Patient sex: M
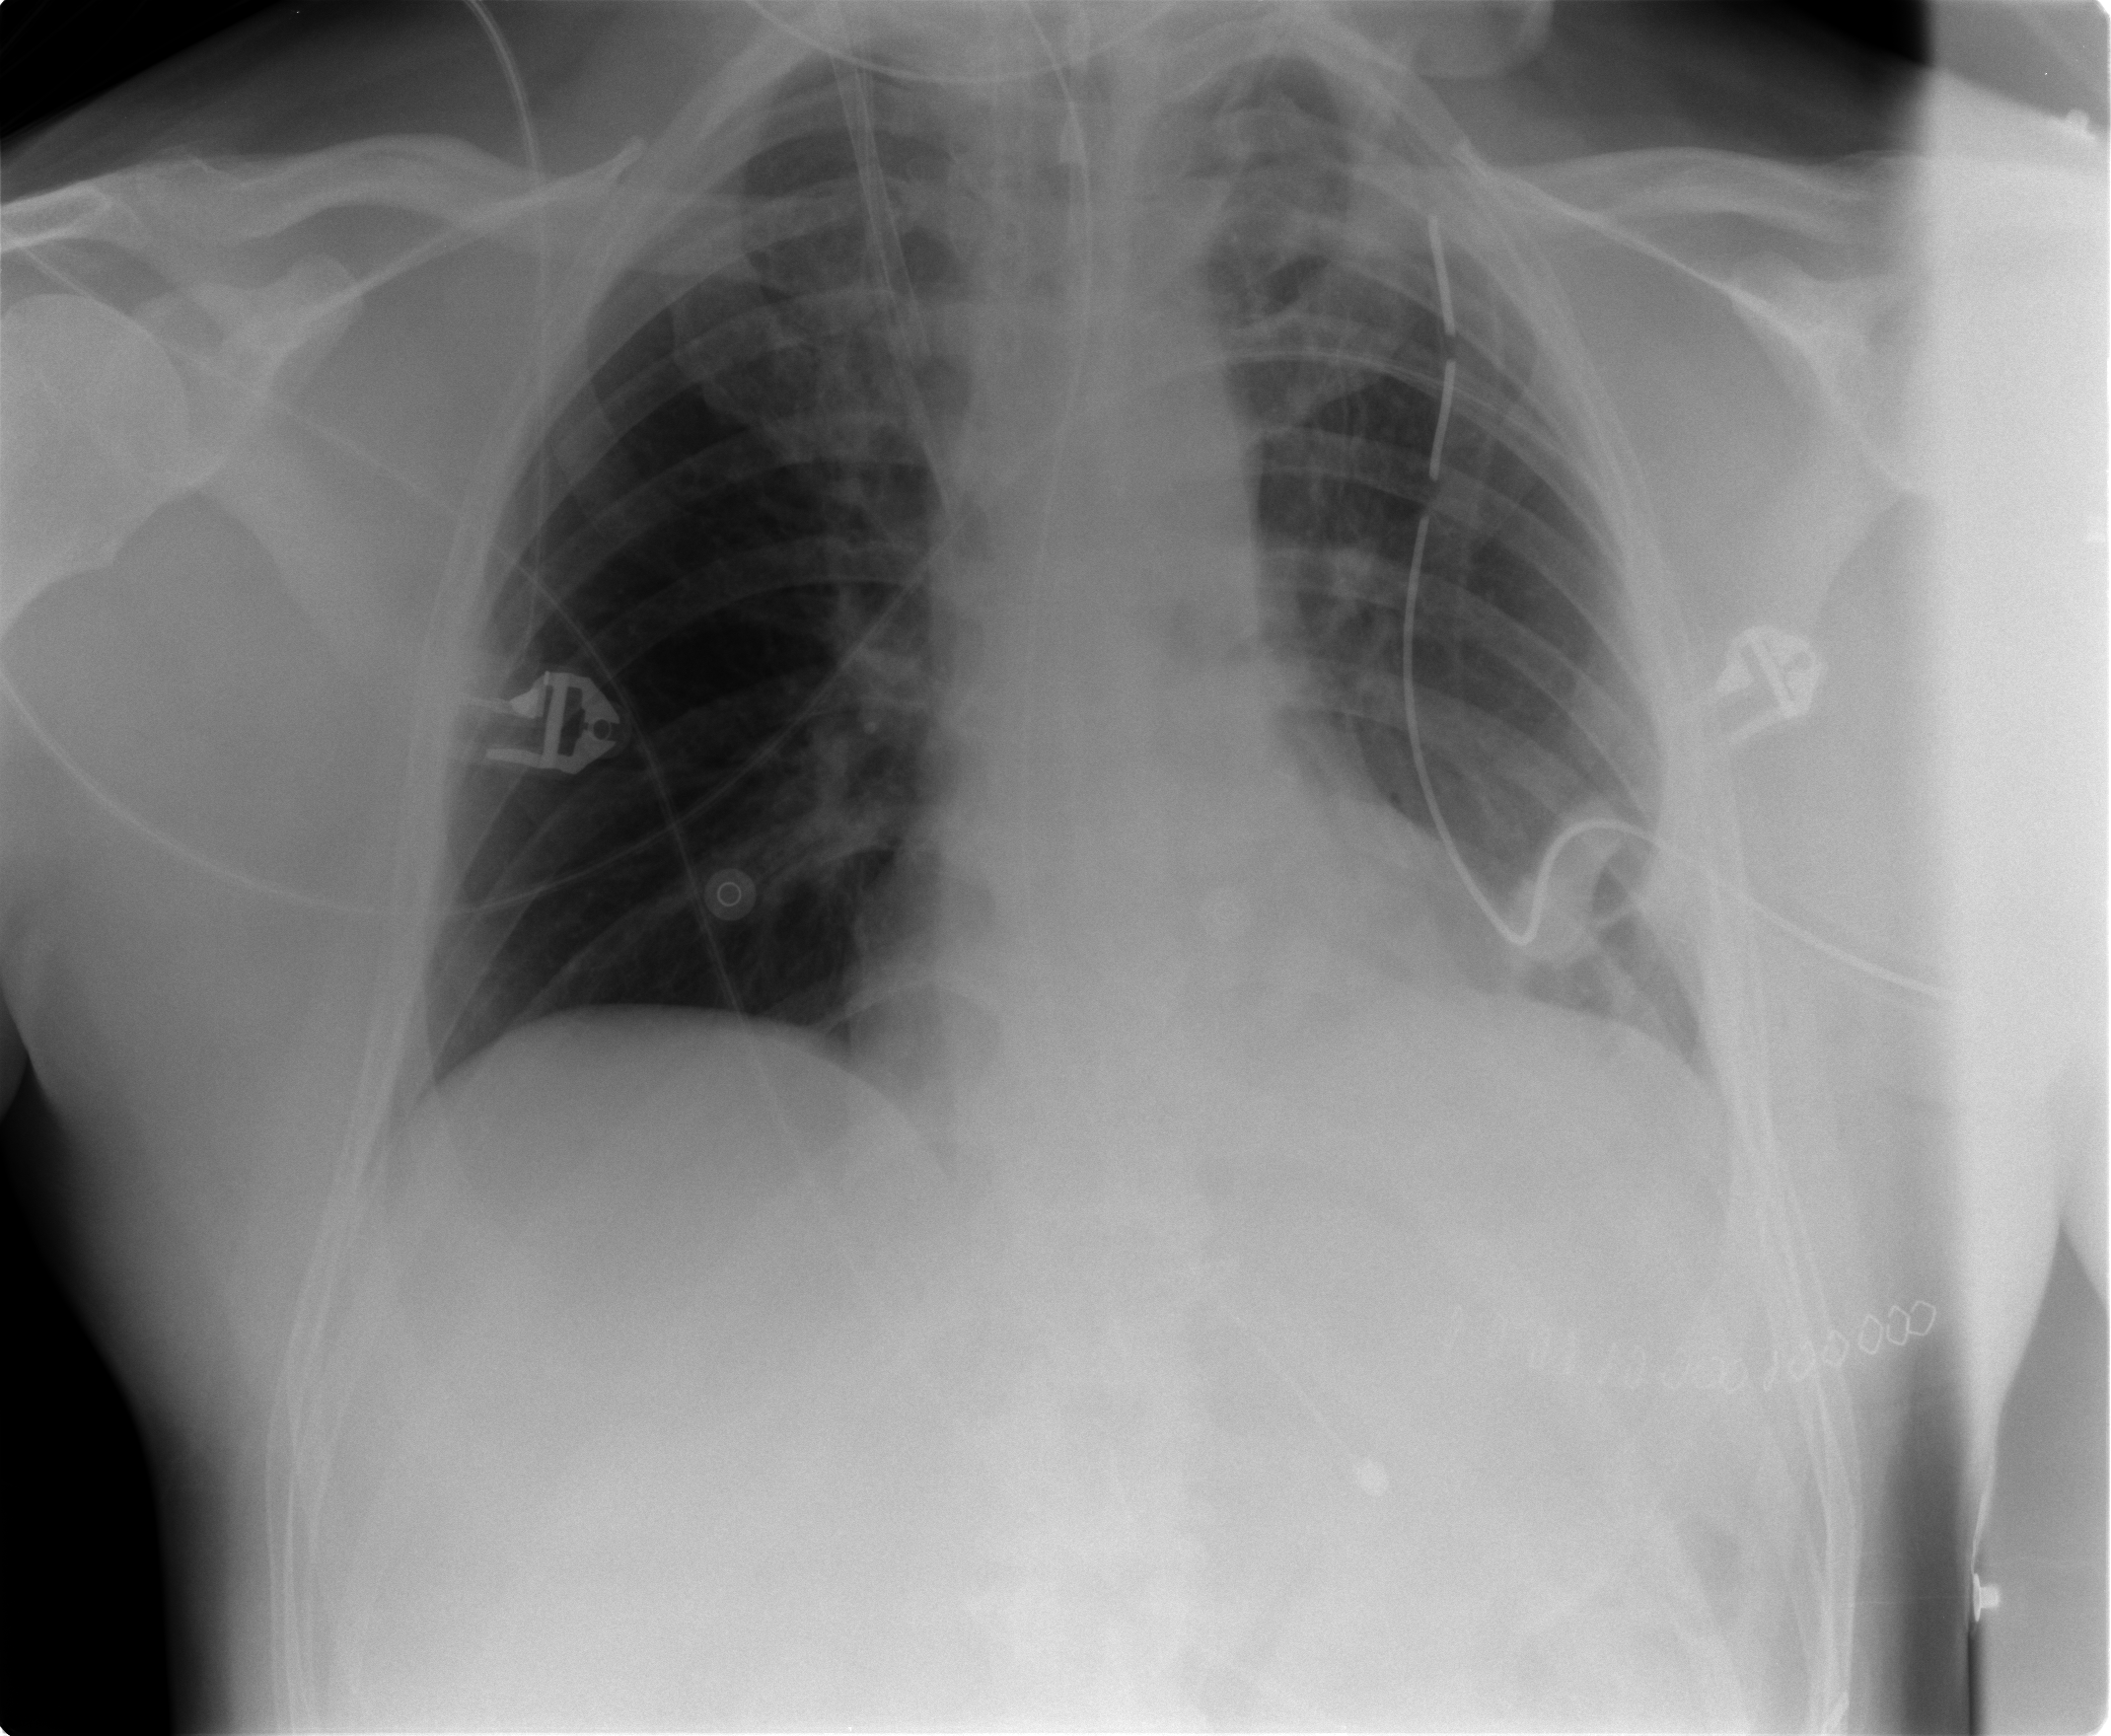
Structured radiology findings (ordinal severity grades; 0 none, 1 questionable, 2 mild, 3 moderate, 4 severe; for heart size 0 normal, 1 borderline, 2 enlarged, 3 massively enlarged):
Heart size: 0
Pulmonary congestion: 0
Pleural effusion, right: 0
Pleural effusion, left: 1
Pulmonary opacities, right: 0
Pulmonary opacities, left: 0
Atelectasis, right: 0
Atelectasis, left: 2